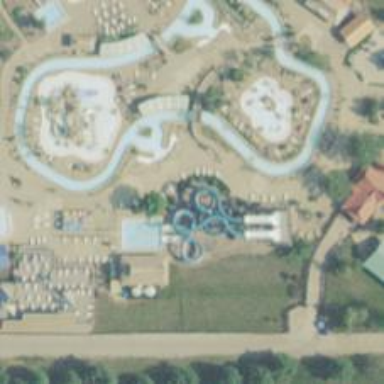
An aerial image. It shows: Water slide attraction.